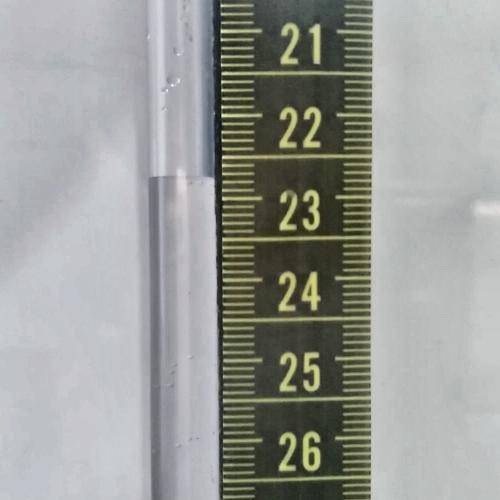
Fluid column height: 22.8 cm